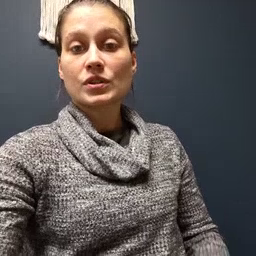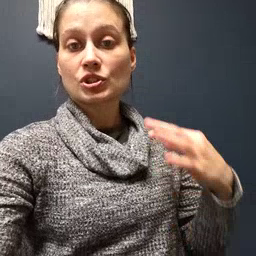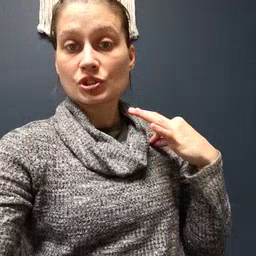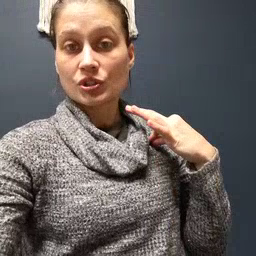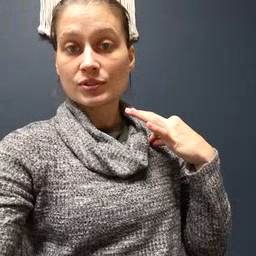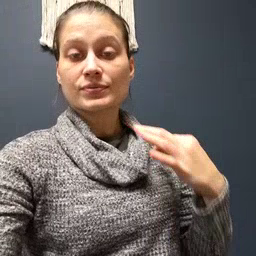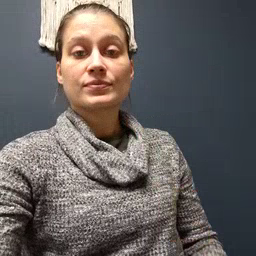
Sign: shirt